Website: bh-photo
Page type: customer-info-address
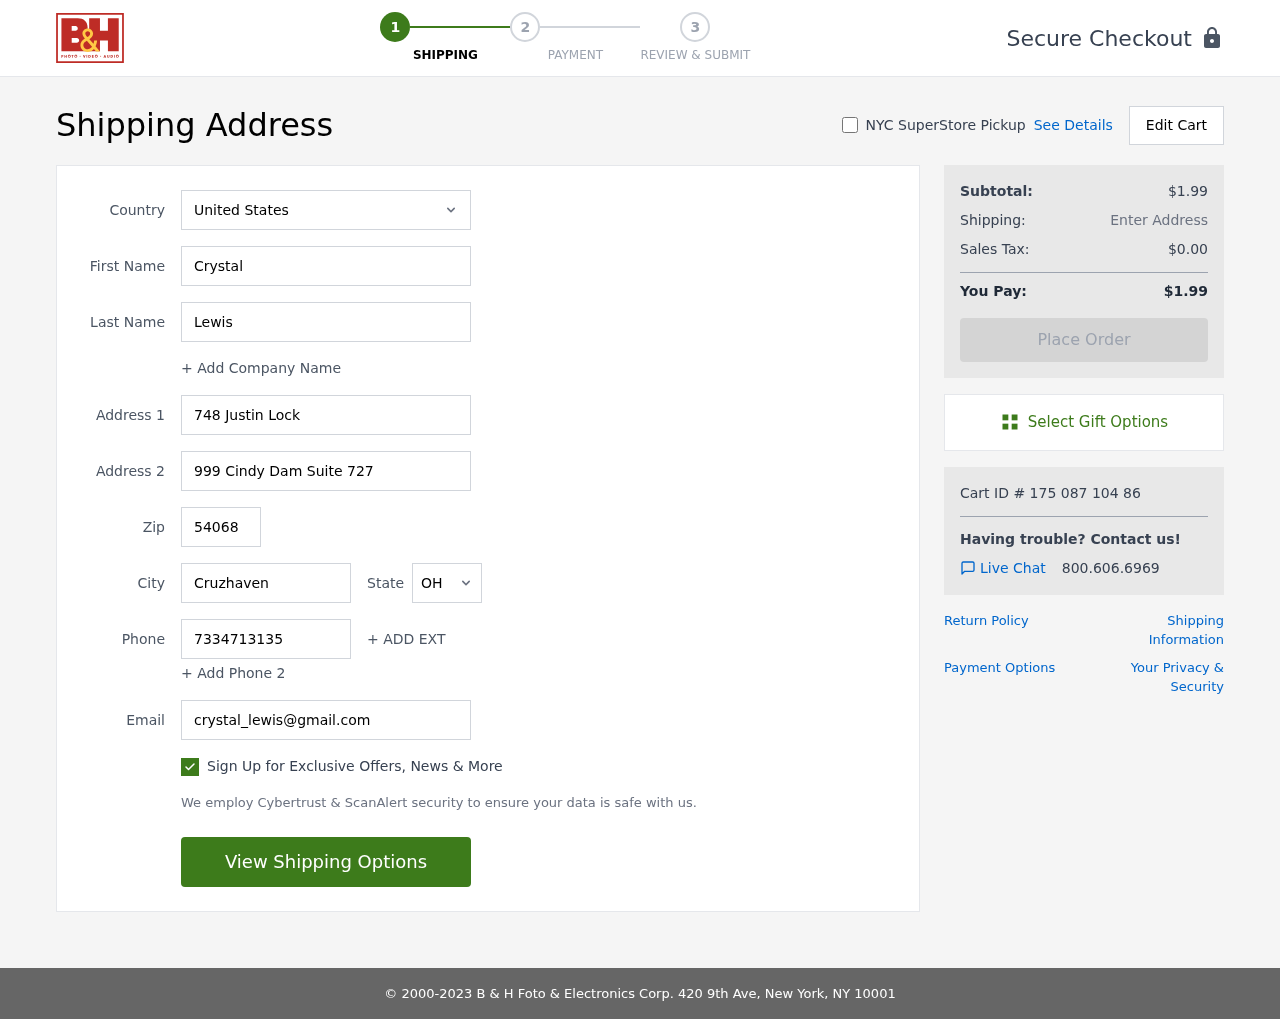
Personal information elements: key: PII_CITY
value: Cruzhaven
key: PII_COUNTRY
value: United States
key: PII_EMAIL
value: crystal_lewis@gmail.com
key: PII_FIRSTNAME
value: Crystal
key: PII_LASTNAME
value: Lewis
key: PII_PHONE
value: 7334713135
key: PII_POSTCODE
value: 54068
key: PII_STATE_ABBR
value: OH
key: PII_STREET
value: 748 Justin Lock
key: PII_STREET2
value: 999 Cindy Dam Suite 727
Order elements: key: ORDER_SUBTOTAL
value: $1.99
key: ORDER_TAX
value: $0.00
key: ORDER_TOTAL
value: $1.99
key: ORDER_ID
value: Cart ID # 175 087 104 86